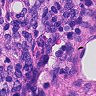
Metastatic tissue present: no